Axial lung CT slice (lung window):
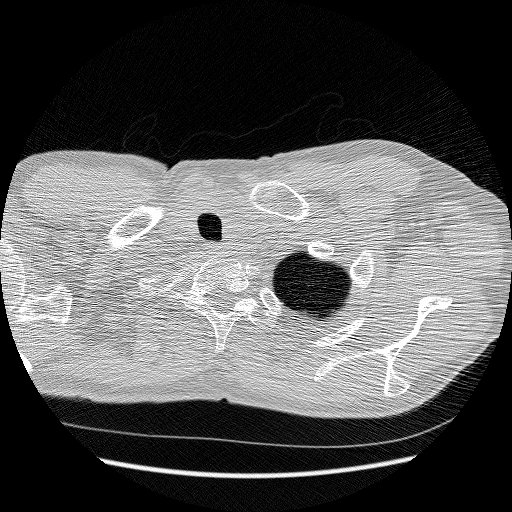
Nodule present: no